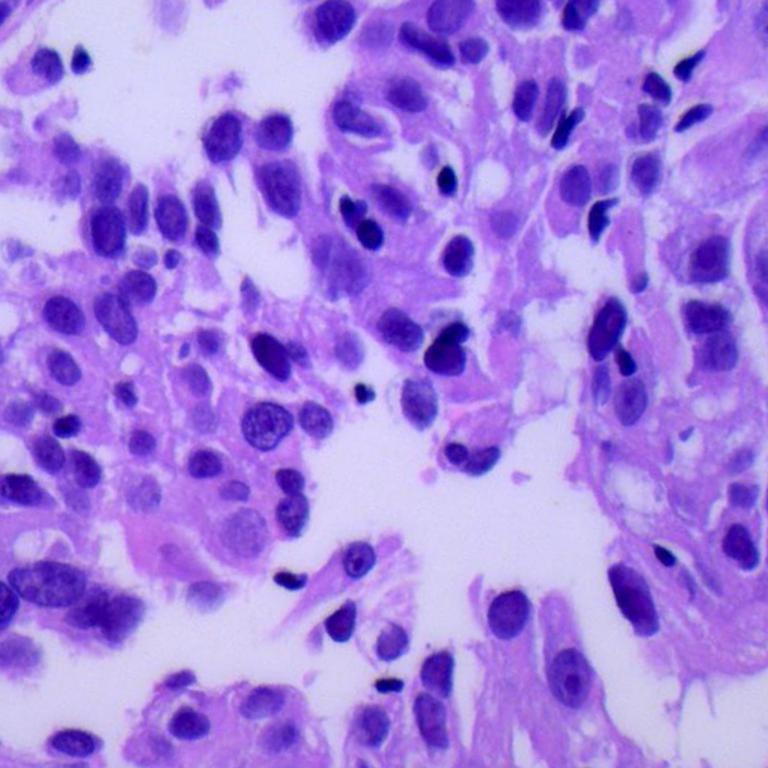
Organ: lung
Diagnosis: adenocarcinomas